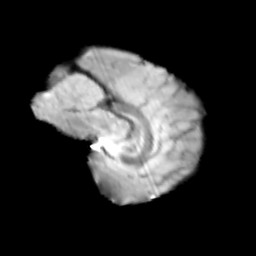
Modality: T2w
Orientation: sagittal
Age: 12
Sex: male
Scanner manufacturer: siemens
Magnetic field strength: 3 T
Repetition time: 3.8 s
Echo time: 0.07 s